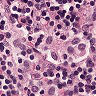
Metastatic tissue present: no